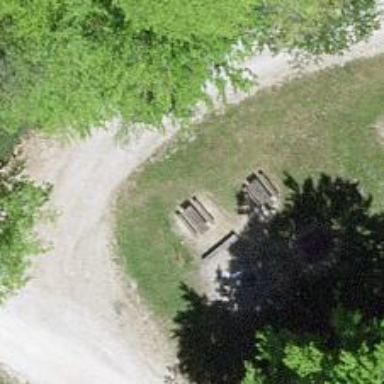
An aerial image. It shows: Bench.